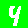
Digit: 4